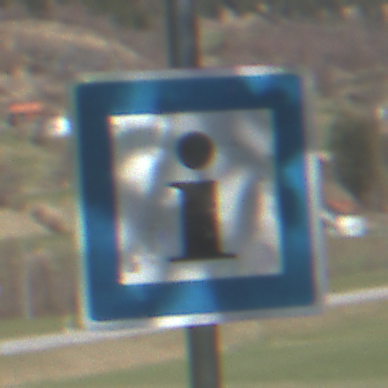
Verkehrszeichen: Informationsstelle
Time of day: MorningAfternoon
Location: Outdoor (Nature)
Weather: PartlyCloudy
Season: NotSpecified
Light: Natural